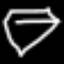
Label: diamond